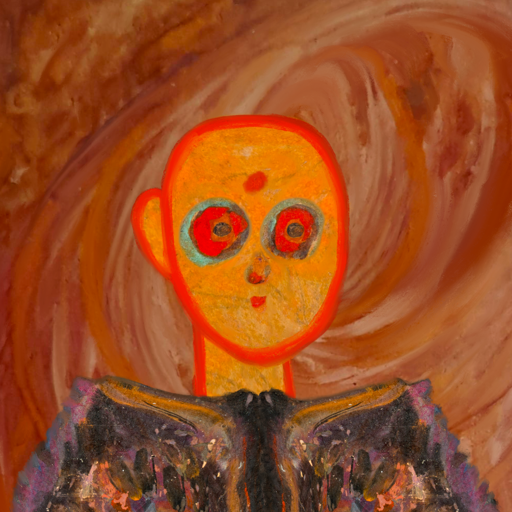
Background: Pious_Lady, Head And Neck Front: Sisters, Face Front: Sisters, Bust: Gypsy_Queen, Hair Front: Blank, Head Accessory: Blank, Second Necklace: Blank, Necklace: Blank, Baby: Blank